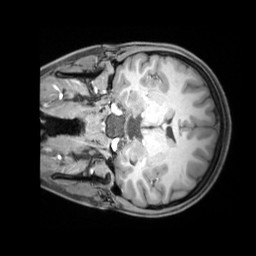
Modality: T1w
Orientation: coronal
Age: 20
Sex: female
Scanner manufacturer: siemens
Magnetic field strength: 3 T
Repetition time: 1.97 s
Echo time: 0.00206 s